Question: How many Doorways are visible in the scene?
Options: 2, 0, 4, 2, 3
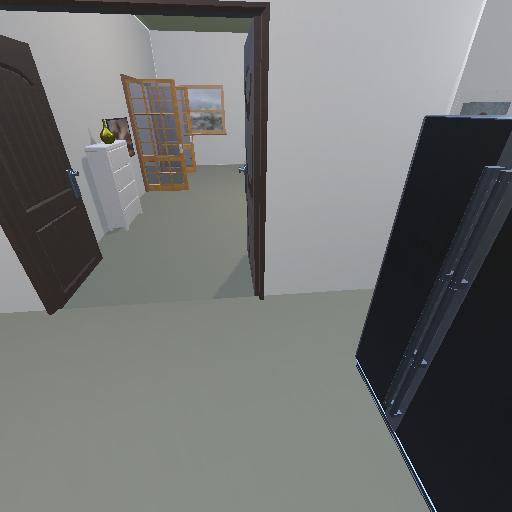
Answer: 2